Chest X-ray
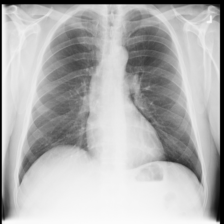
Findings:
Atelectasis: negative
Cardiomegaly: negative
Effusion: negative
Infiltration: negative
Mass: negative
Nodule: negative
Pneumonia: negative
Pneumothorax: negative
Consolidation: negative
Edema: negative
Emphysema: negative
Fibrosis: negative
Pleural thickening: negative
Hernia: negative